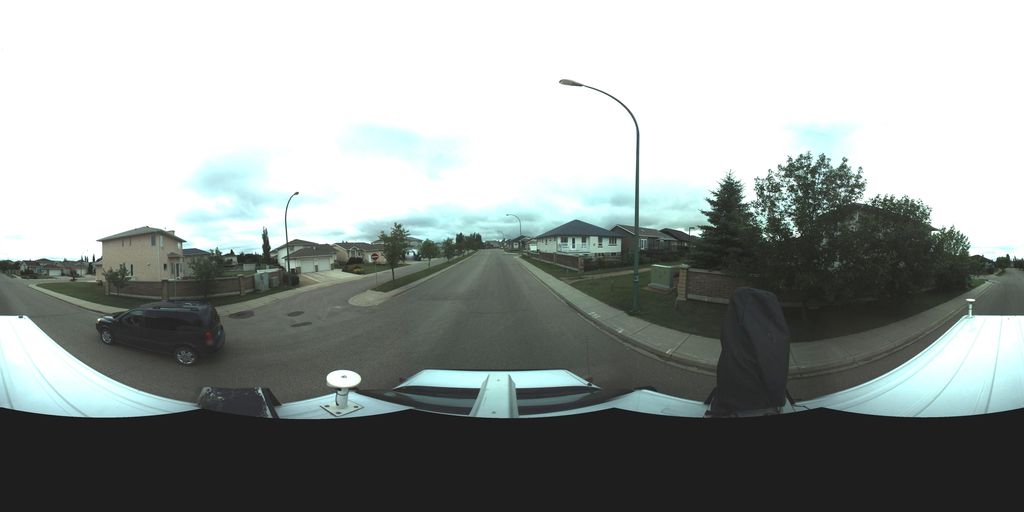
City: saskatoon